Field crop: maize
Growth stage: 2
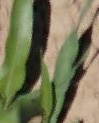
Species: maize